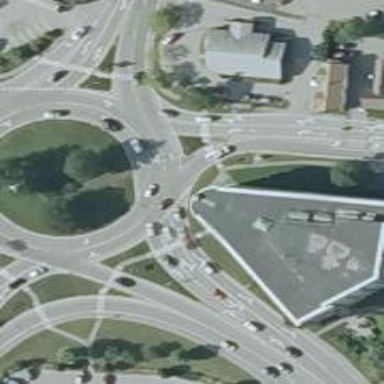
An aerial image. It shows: Roundabout at primary highway.